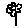
Label: flower